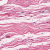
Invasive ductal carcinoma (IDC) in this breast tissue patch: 0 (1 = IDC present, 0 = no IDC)